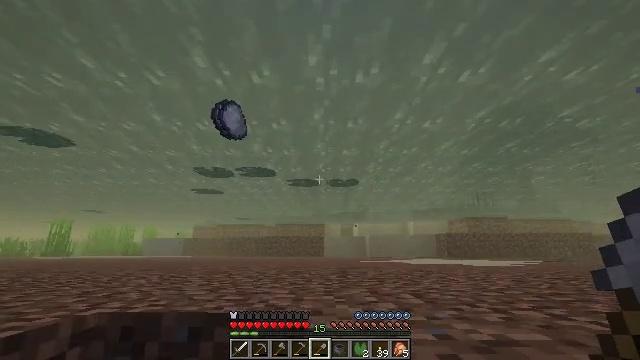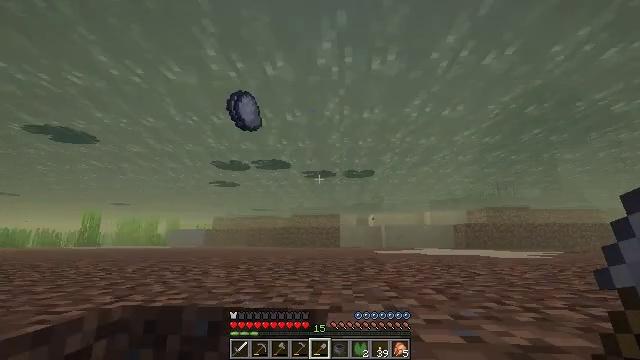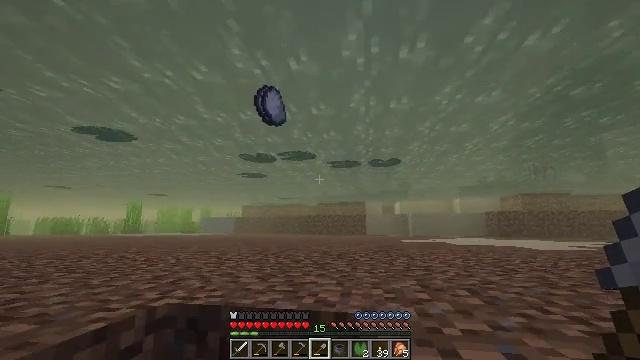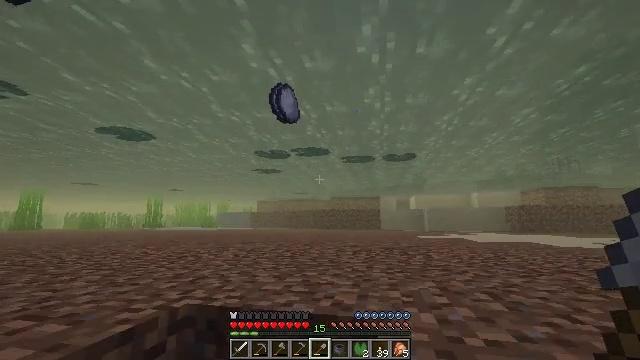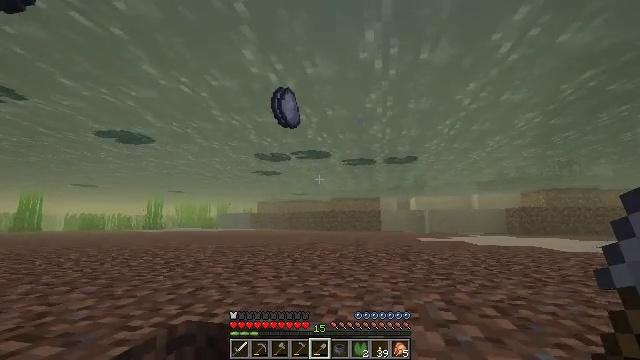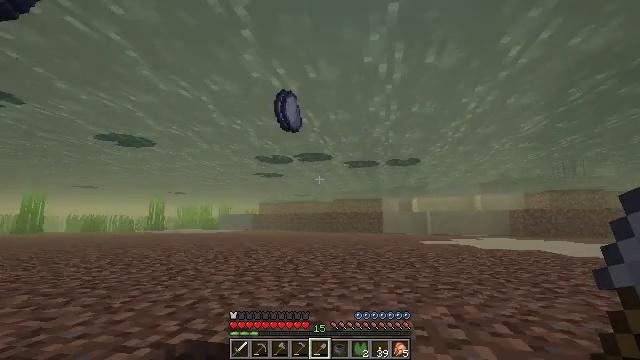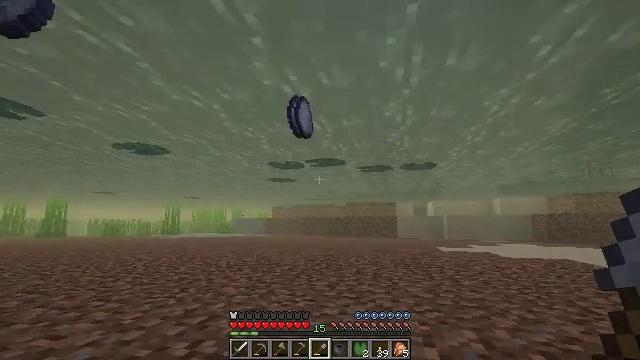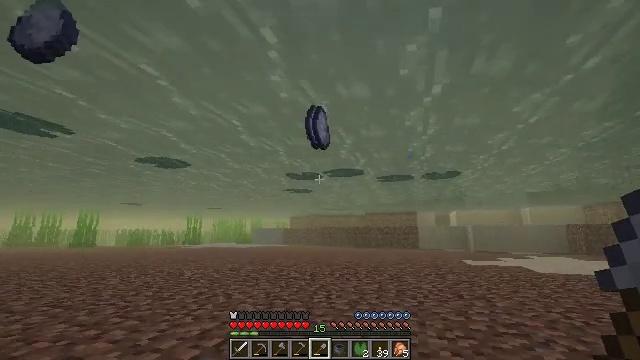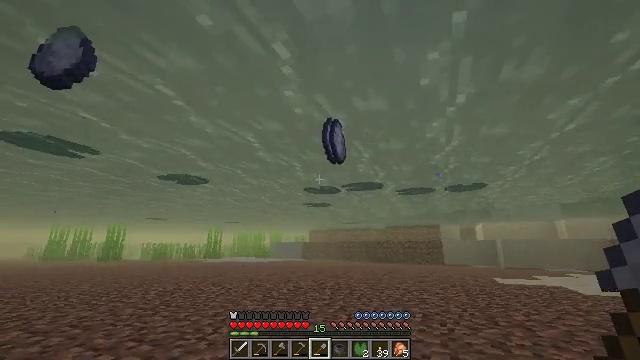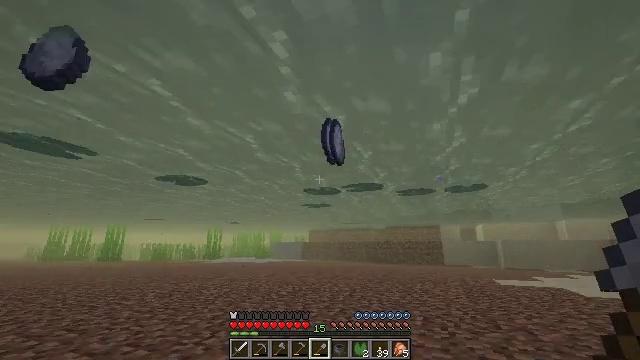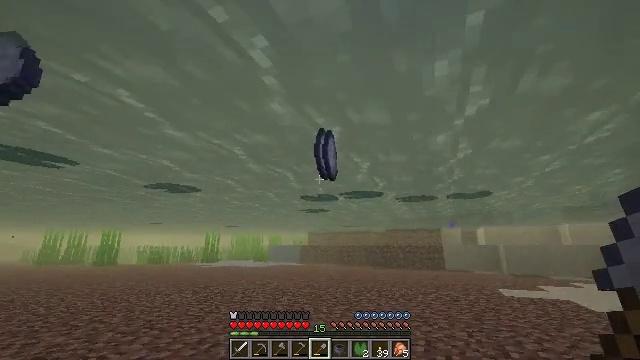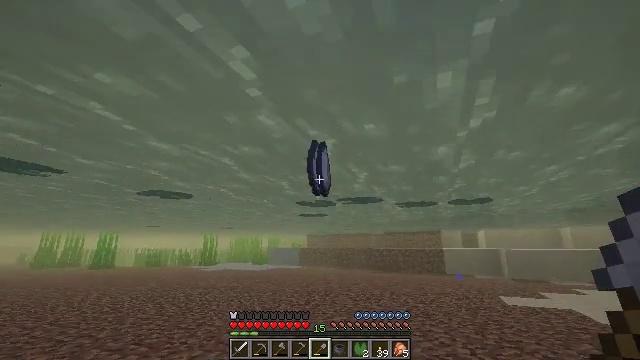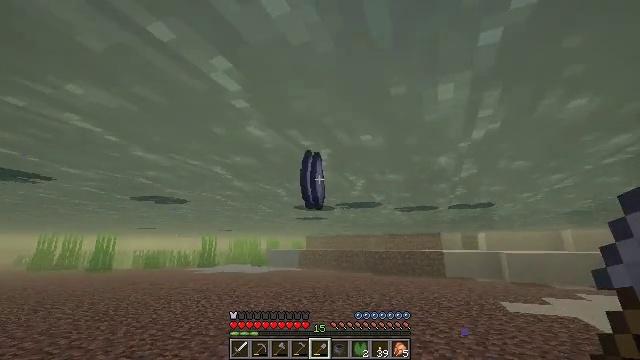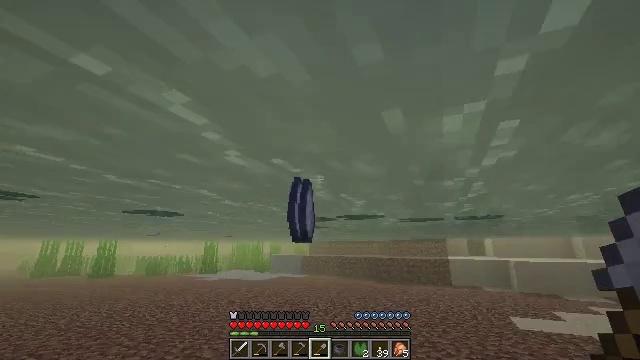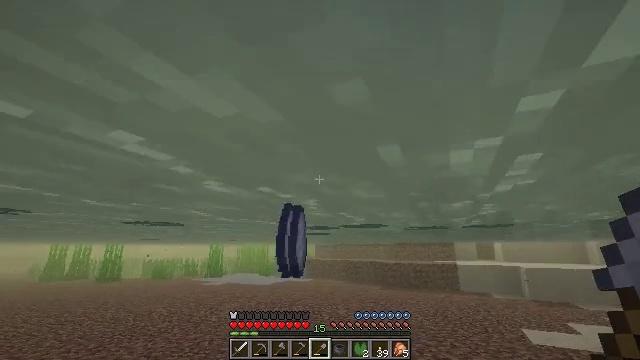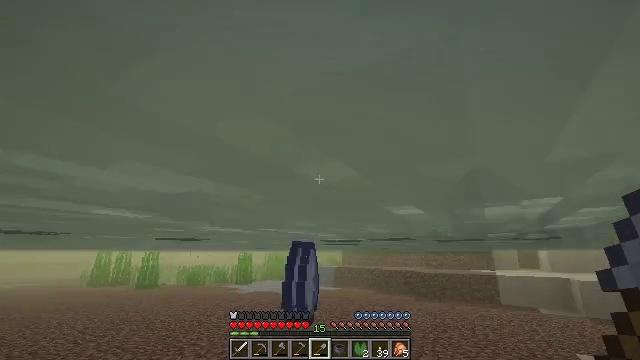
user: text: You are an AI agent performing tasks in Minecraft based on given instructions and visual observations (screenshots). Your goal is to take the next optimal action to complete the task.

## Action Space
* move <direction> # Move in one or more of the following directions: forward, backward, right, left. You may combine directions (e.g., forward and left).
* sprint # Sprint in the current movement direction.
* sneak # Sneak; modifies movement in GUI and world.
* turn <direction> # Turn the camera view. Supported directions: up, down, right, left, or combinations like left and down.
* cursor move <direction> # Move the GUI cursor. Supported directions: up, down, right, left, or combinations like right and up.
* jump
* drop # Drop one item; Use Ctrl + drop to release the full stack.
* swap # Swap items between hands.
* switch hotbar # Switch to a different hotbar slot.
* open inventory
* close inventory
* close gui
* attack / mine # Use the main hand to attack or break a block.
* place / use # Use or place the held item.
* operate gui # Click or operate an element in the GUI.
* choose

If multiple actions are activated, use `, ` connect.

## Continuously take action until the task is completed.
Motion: motion action
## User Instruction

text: Attack the clay block to obtain it.
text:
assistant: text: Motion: move forward, sprint, turn left and down
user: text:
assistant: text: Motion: move forward, sprint, turn left and down
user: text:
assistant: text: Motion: move forward, sprint, turn left and down
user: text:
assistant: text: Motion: move forward, sprint
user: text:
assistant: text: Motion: move forward, sprint
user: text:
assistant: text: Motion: move forward, sprint, turn left
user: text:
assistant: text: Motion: move forward, sprint, turn left and up
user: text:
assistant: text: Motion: move forward and move right, sprint, turn left and up
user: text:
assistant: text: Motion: move forward and move right, sprint, jump
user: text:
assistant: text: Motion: move forward and move right, sprint, jump
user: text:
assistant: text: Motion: move forward and move right, sprint, jump
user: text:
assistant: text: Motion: move forward and move right, sprint, jump
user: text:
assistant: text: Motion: move forward and move right, sprint, jump
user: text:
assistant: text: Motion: move forward and move right, sprint, turn left, jump
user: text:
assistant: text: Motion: move forward and move right, sprint, turn left, jump
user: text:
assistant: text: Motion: move forward and move right, sprint, turn left and down, jump
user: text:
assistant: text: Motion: move forward, sprint, turn left and down, jump
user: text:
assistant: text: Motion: move forward, sprint, turn left and down, jump
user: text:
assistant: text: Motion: move forward, sprint, turn left and down
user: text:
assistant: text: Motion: move forward, sprint, turn left and down
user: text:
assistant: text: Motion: move forward, sprint
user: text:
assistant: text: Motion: move forward, sprint
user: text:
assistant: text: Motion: move forward, sprint
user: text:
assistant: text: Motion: move forward, sprint
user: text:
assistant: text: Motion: move forward, sprint
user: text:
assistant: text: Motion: move forward
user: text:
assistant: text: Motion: move forward
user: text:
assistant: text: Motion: move forward
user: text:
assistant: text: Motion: move forward, turn left and down
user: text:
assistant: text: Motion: move forward, turn left and down